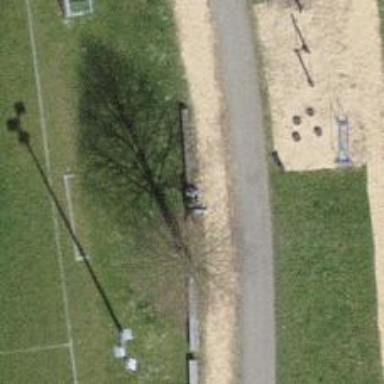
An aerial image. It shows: Bench.